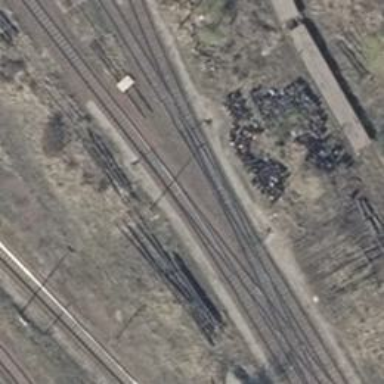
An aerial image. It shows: Railway switch.